Question: My jni folder in Eclipse looks like this:

It is grayed out and has a diagonal line across it. What does it mean? I can still edit my native C++ code in this folder and see the changes as I test the application.
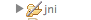
Answer: It means the directory is being filtered from the source locations. It seems you can use this to exclude files that are not source from a source folder, although I've never used it.
I got rid of this irritation in Eclipse Indigo CDT by: